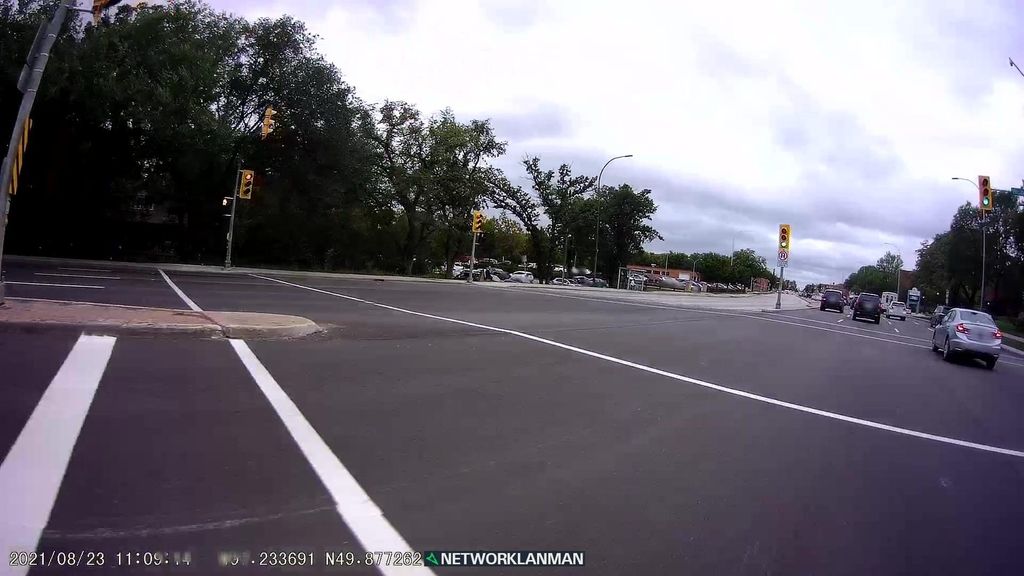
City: winnipeg